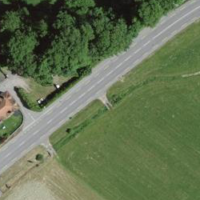
EUNIS habitat code: 25
Species observed at this site:
Lamium galeobdolon